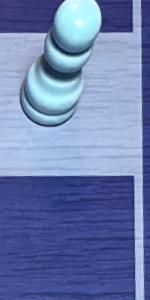
Label: Empty